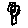
Label: flower